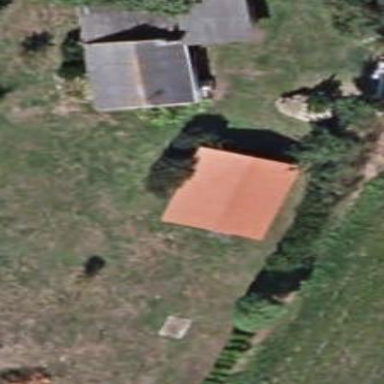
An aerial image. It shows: Simple house.